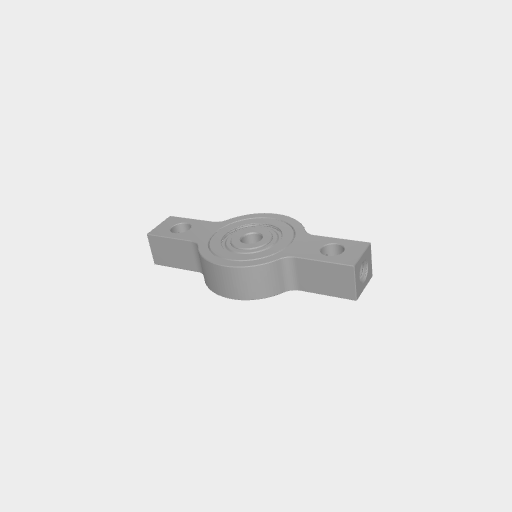
Part: Side2Post1PillowBlock4ID